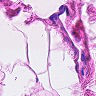
Metastatic tissue present: no